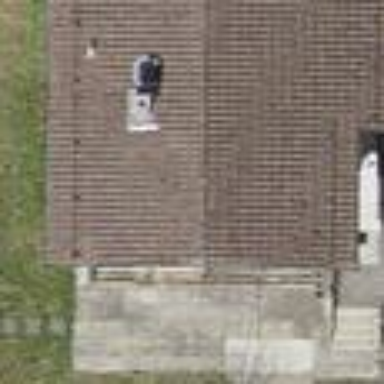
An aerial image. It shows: Simple and straightforward house.